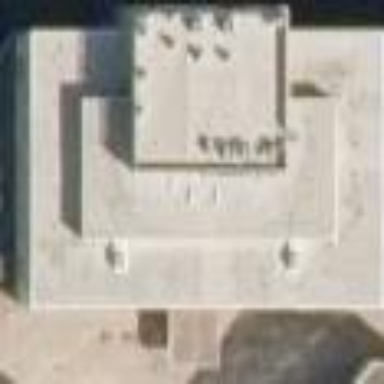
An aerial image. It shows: Building.